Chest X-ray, AP view. Patient: 64 years old, sex M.
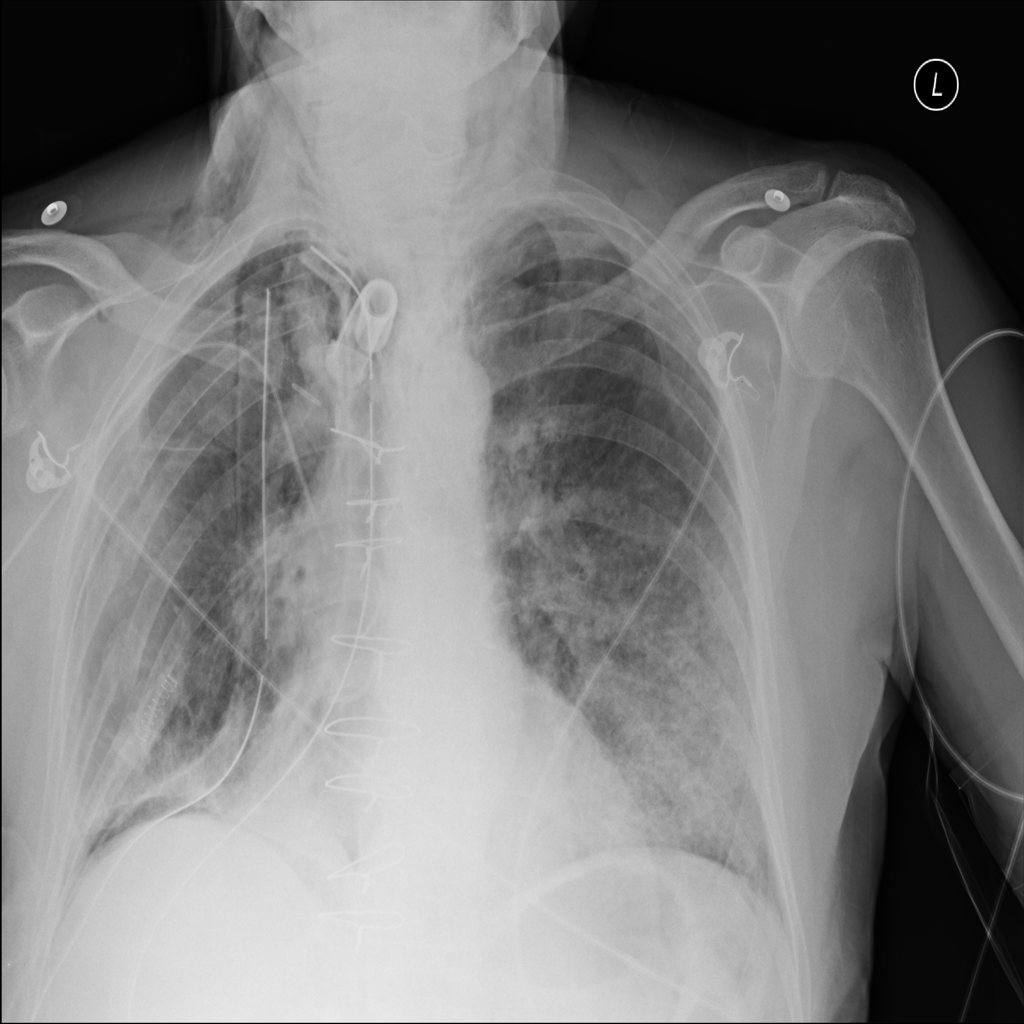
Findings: Infiltration, Pneumothorax